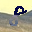
Label: 8